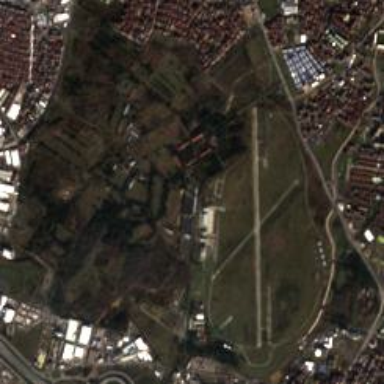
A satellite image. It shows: Military airfield located within aerodrome.